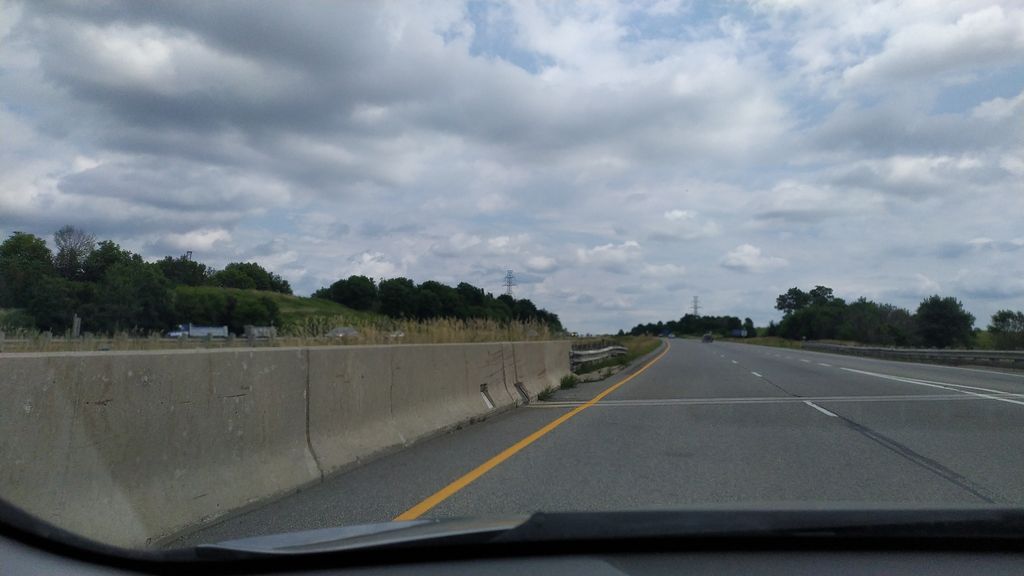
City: kitchener-waterloo